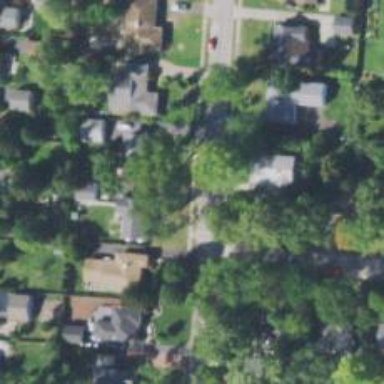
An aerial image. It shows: Residential driveway used as service road.